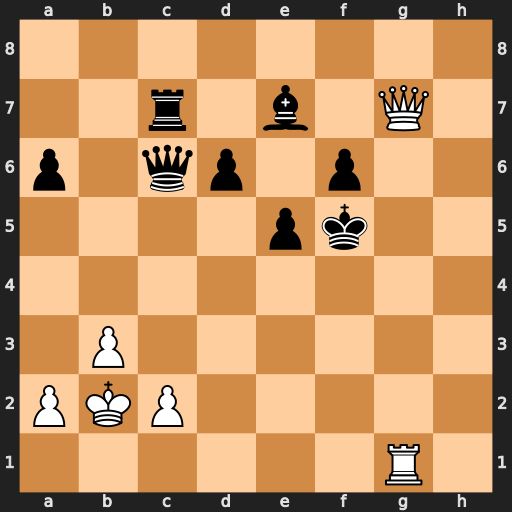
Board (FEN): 8/2r1b1Q1/p1qp1p2/4pk2/8/1P6/PKP5/6R1
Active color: w
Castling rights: -
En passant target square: -
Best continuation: Qg4#